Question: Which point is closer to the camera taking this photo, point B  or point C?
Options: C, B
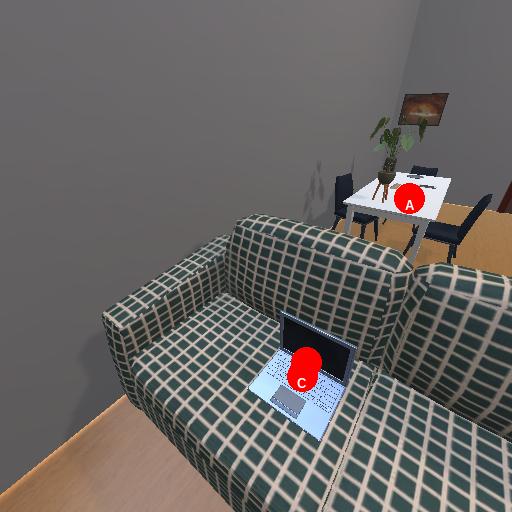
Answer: C